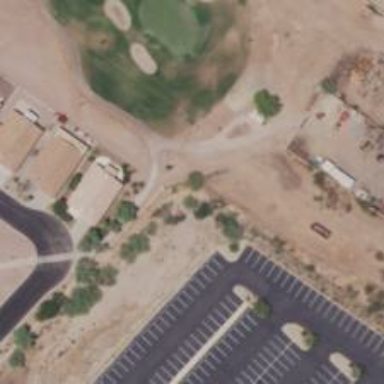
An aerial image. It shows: Service road used as golf cart path.